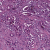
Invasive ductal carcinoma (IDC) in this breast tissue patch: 1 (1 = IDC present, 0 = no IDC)